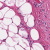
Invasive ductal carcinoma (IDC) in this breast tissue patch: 0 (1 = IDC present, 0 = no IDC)